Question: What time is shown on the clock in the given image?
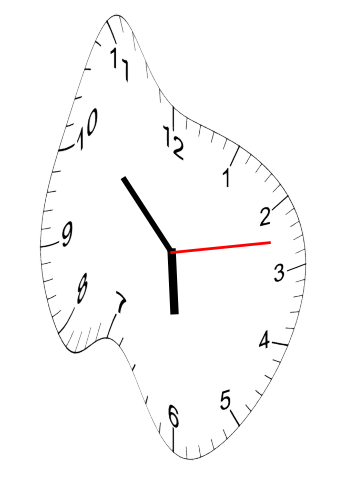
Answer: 05:52:13